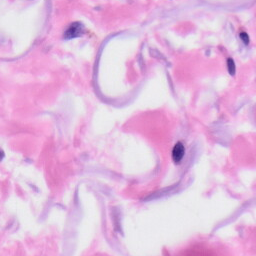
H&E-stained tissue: Skin